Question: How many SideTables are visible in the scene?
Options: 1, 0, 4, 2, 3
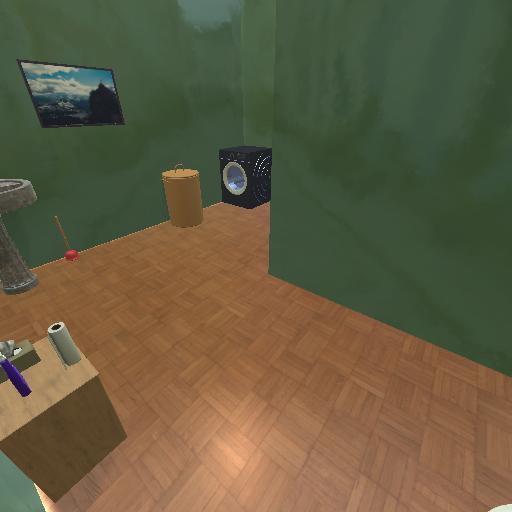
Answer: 1